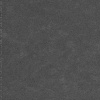
Atmospheric dust classification: dusty